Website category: movie
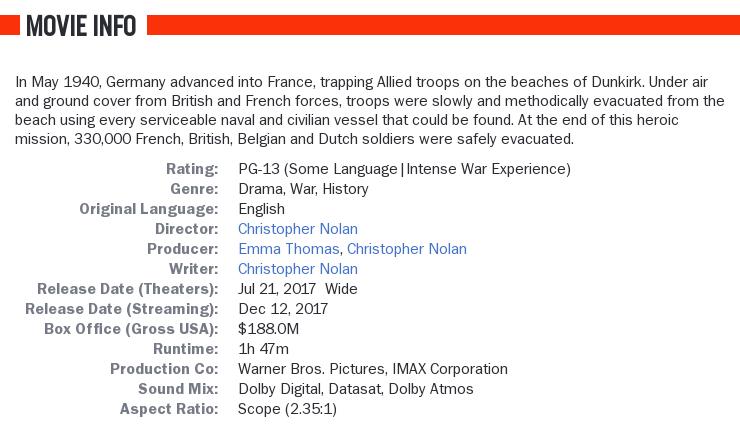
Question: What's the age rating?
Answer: PG-13 (Some Language|Intense War Experience)

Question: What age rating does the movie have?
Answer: PG-13 (Some Language|Intense War Experience)

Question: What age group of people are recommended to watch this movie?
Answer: PG-13 (Some Language|Intense War Experience)

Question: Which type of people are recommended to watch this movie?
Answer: PG-13 (Some Language|Intense War Experience)

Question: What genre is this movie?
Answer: drama, war, history

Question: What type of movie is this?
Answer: drama, war, history

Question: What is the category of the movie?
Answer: drama, war, history

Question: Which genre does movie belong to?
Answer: drama, war, history

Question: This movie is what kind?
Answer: drama, war, history

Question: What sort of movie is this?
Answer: drama, war, history

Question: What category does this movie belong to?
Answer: drama, war, history

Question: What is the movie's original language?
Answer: English

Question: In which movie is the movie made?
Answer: English

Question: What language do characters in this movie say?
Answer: English

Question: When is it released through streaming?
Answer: Dec 12, 2017

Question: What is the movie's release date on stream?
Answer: Dec 12, 2017

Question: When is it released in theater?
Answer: Jul 21, 2017 wide

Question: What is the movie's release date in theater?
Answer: Jul 21, 2017 wide

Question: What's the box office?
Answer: $188.0M

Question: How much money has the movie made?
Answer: $188.0M

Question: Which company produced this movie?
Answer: Warner Bros. Pictures, IMAX Corporation

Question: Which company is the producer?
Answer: Warner Bros. Pictures, IMAX Corporation

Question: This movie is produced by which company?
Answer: Warner Bros. Pictures, IMAX Corporation

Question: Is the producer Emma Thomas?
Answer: yes

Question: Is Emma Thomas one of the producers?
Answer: yes

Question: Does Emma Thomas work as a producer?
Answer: yes

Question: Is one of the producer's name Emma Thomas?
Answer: yes

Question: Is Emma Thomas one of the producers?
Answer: yes

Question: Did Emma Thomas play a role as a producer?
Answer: yes

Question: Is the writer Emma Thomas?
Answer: no

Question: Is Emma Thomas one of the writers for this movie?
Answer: no

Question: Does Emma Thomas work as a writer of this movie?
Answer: no

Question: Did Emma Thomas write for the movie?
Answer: no

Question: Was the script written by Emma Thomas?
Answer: no

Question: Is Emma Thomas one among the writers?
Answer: no

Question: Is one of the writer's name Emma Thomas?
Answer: no

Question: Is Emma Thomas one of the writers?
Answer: no

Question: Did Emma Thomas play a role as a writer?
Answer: no

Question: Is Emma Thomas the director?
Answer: no

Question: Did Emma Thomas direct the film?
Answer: no

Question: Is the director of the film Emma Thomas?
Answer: no

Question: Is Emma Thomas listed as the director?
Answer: no

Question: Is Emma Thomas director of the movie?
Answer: no

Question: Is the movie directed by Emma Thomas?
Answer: no

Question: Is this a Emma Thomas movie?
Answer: no

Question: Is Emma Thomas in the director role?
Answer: no

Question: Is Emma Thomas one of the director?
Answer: no

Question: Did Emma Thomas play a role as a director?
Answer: no

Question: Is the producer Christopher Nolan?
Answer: no

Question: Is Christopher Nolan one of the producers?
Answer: no

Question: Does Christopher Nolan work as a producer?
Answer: no

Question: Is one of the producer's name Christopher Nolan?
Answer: no

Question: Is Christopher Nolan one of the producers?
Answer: no

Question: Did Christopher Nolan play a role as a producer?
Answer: no

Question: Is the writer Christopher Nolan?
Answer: yes

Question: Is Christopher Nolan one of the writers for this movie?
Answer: yes

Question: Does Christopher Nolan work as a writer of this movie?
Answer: yes

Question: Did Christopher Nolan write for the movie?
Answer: yes

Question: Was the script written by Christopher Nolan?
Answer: yes

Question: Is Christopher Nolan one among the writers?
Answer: yes

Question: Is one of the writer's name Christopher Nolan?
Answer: yes

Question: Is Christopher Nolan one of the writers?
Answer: yes

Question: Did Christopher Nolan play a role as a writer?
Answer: yes

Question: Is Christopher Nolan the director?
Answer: no